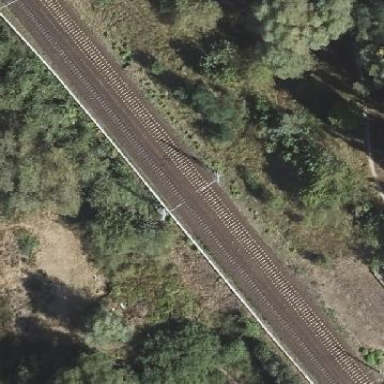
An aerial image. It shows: Railway area.